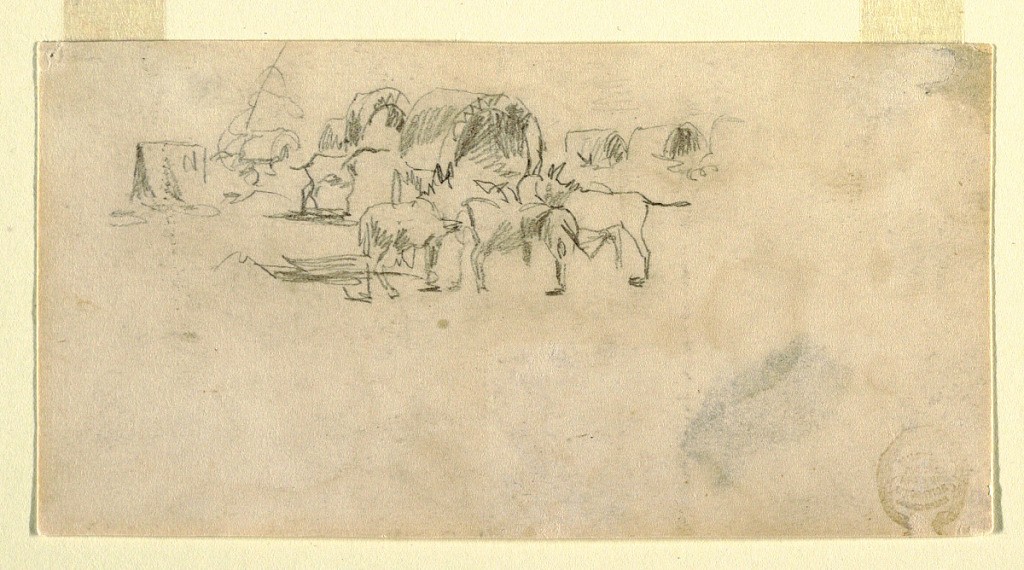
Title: Wagon Train in Camp
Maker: Winslow Homer, American, 1836–1910
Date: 1864
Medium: Graphite on paper
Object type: Drawing
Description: Horizontal view of a wagon train with mules unhitched.